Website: crate-barrel
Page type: account-selection
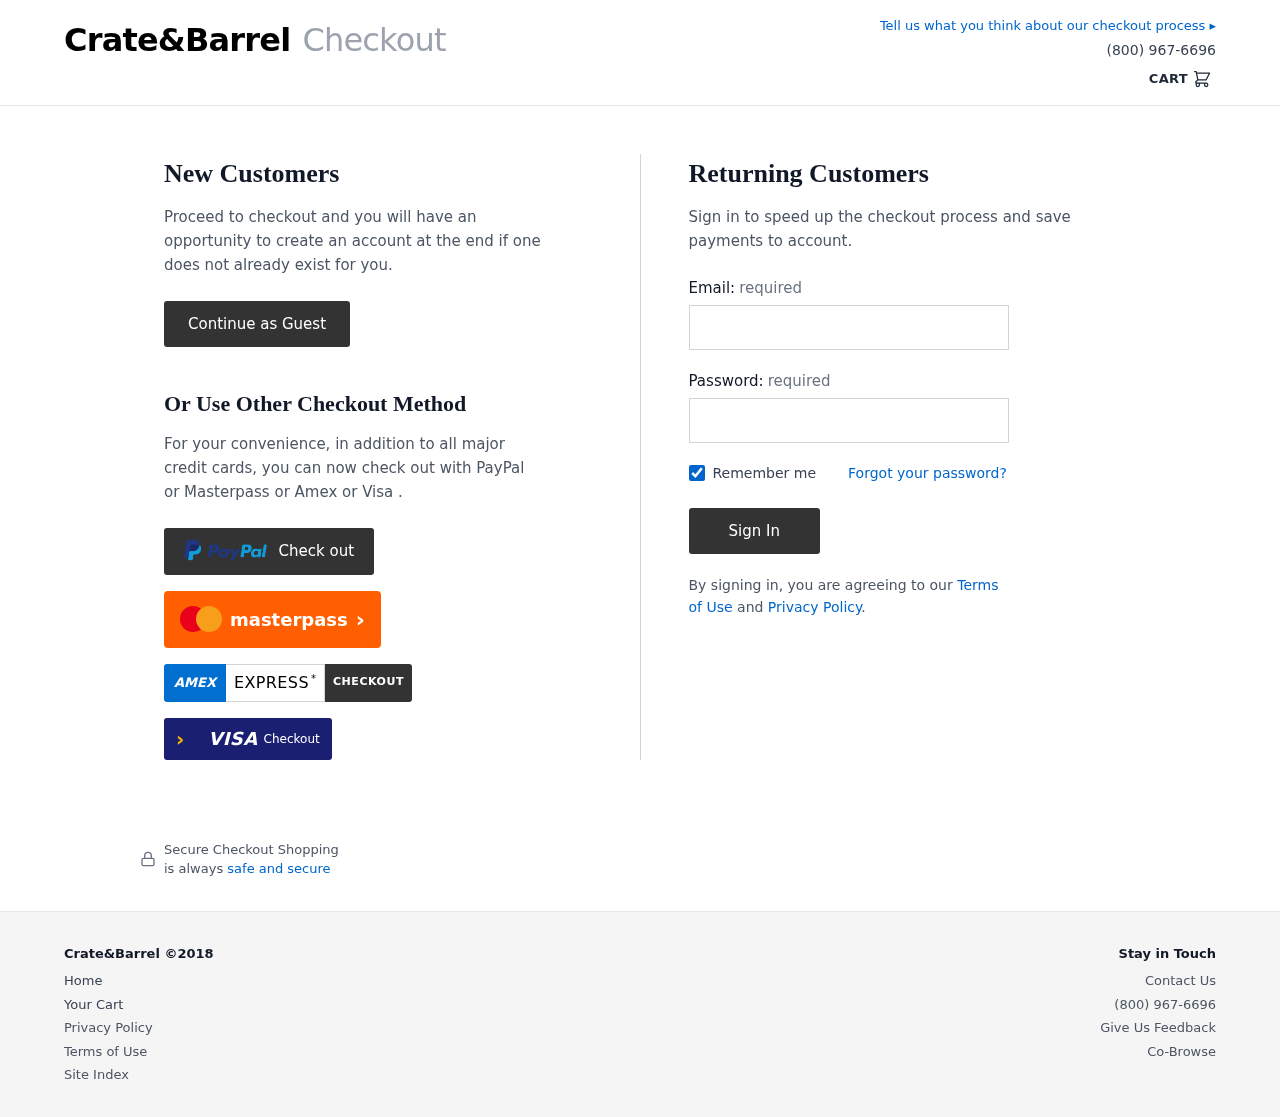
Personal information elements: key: PII_LOGIN_USERNAME
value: ian.hughes